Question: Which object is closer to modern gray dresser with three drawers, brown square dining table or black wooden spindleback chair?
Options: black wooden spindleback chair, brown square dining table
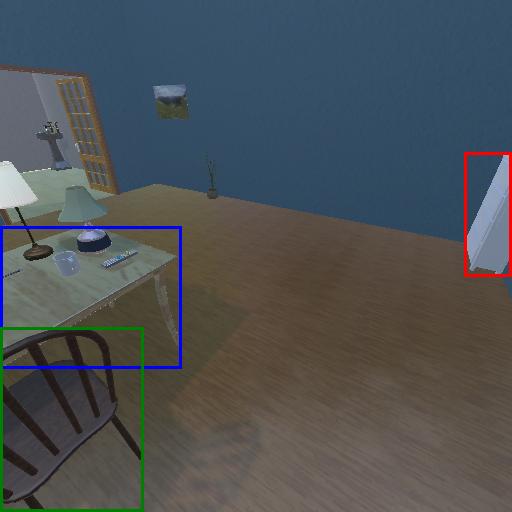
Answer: black wooden spindleback chair